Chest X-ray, PA view. Patient: 29 years old, sex M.
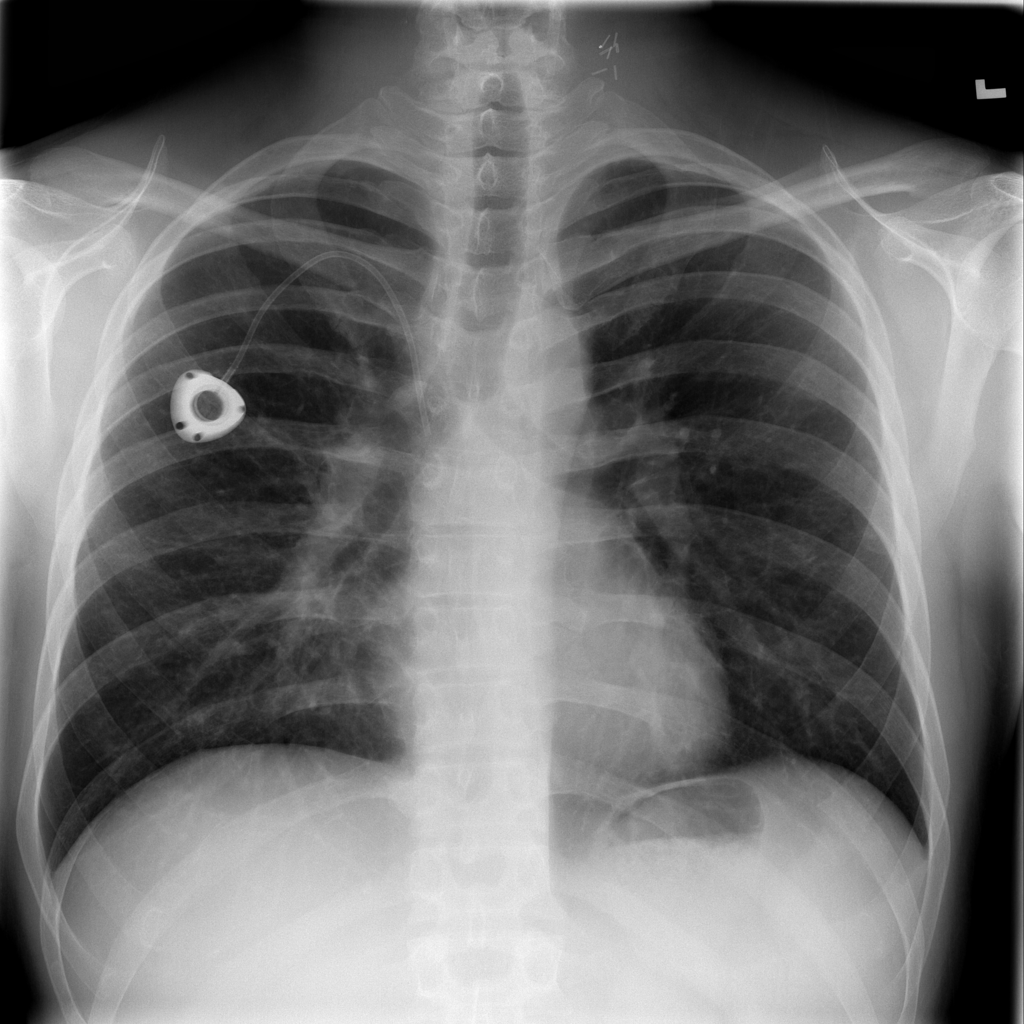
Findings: No Finding